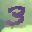
Label: 3